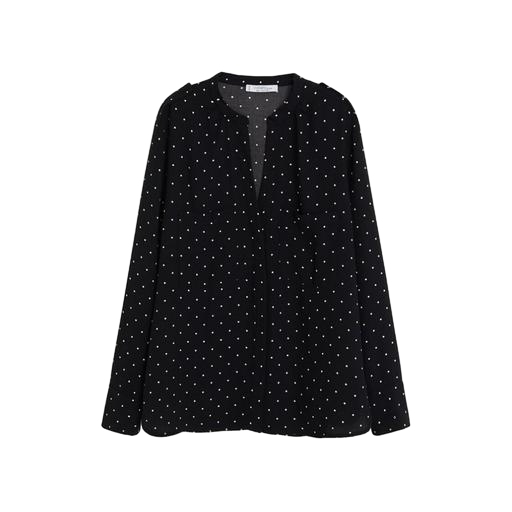
black long-sleeved polka-dot print, black dot-print blouse, black polka-dot shirt, white background